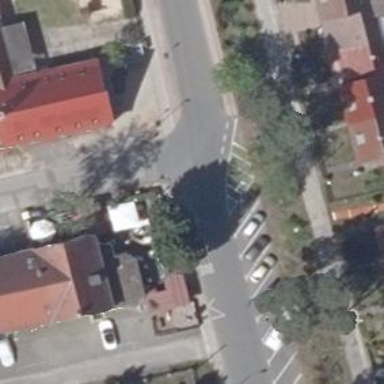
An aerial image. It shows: Smooth asphalt road in residential area.